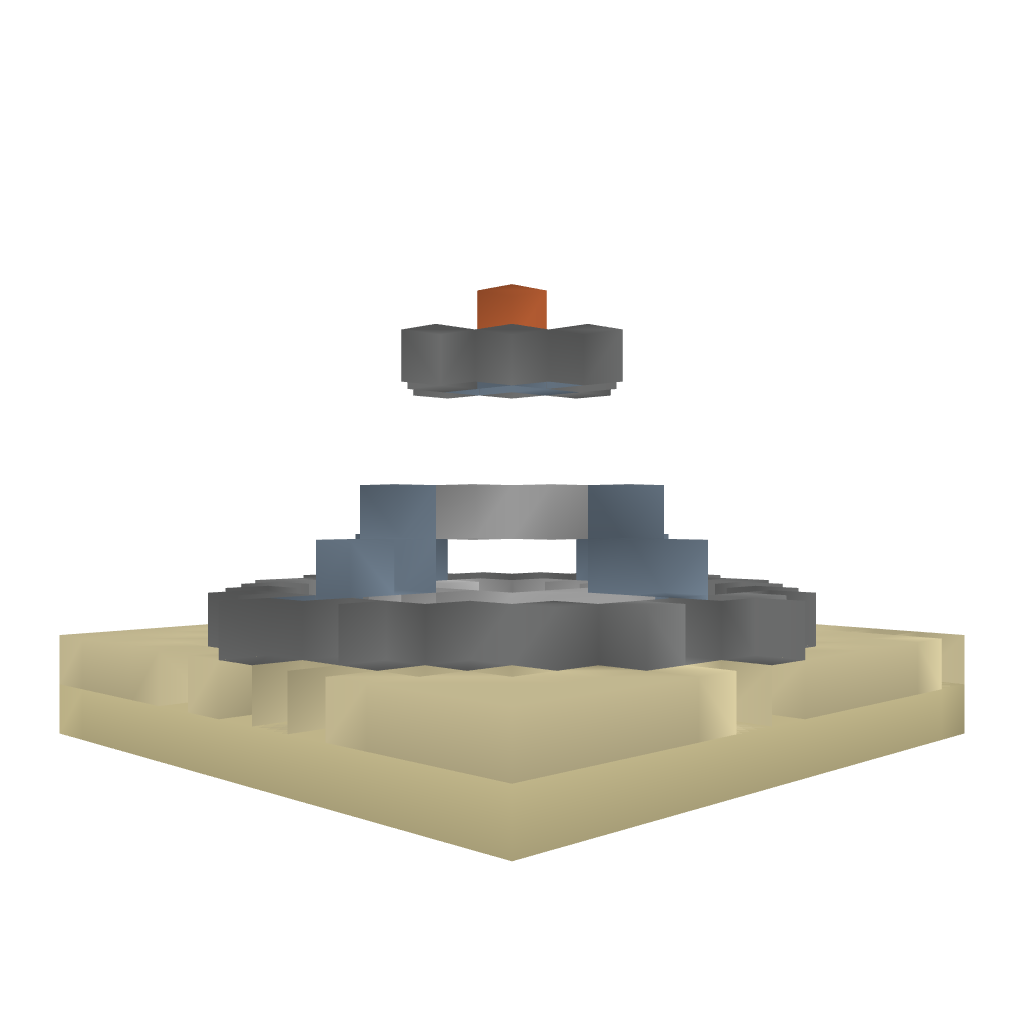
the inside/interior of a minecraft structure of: Cactus Fountain